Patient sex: M
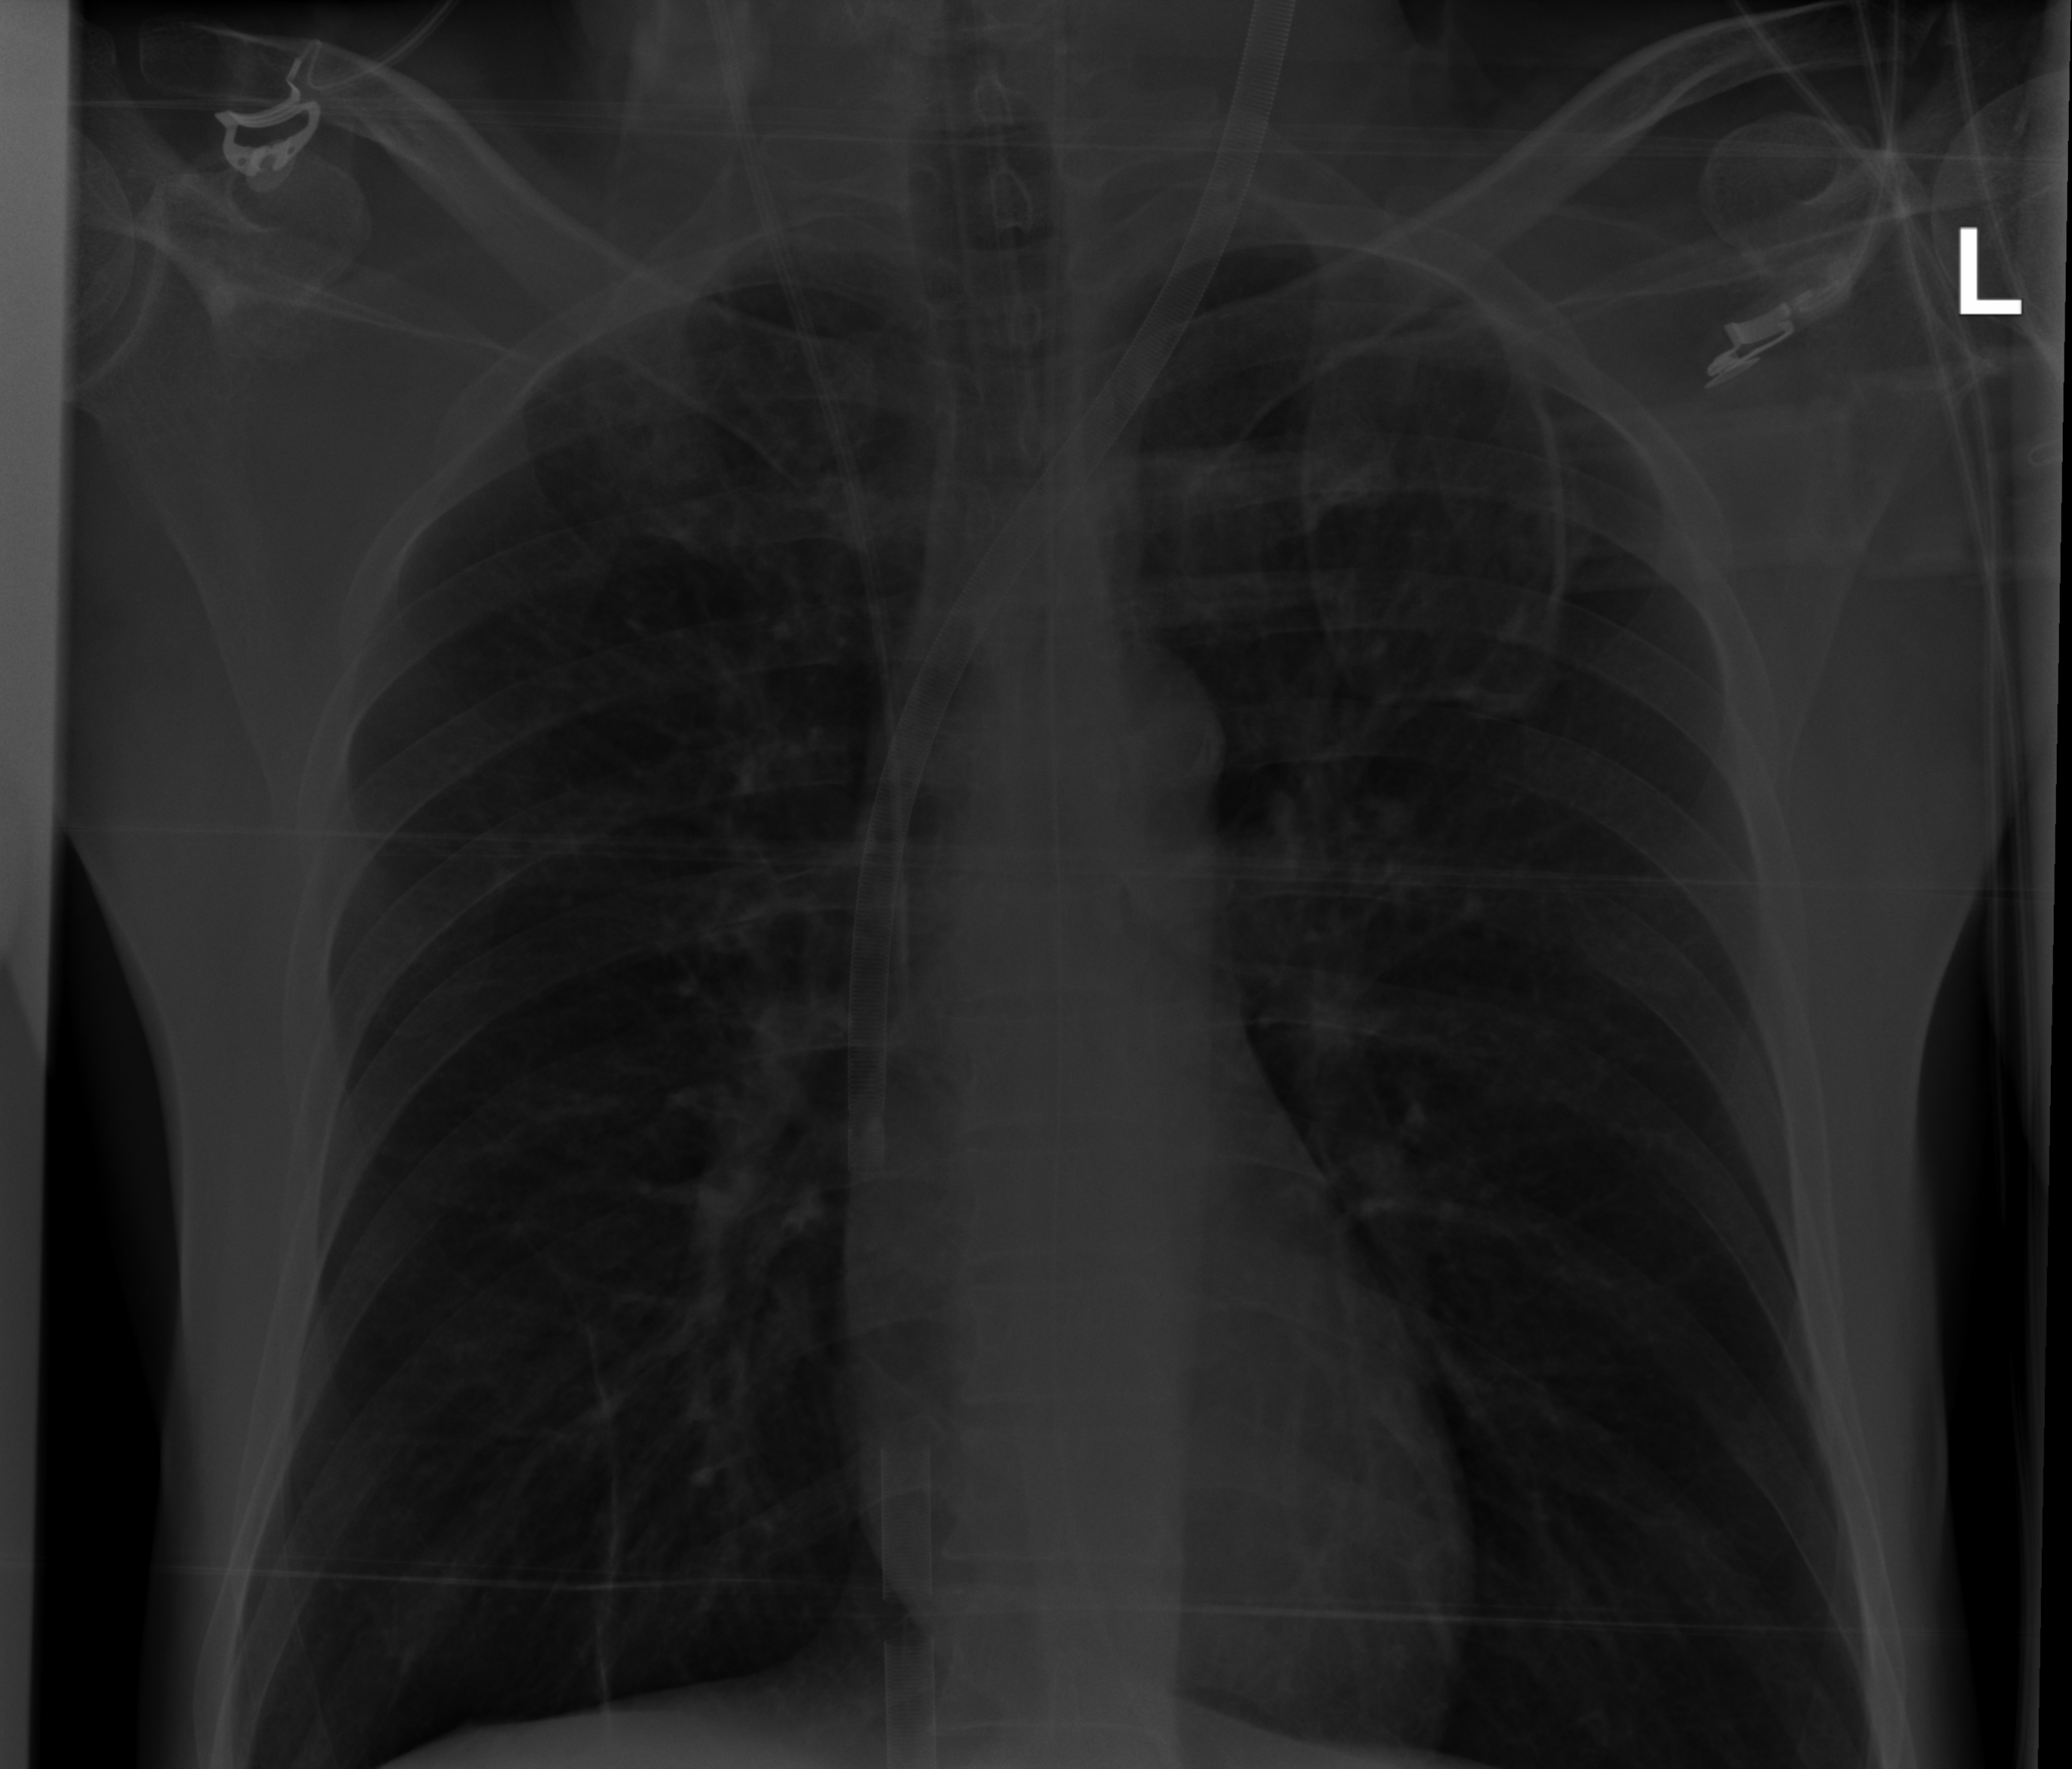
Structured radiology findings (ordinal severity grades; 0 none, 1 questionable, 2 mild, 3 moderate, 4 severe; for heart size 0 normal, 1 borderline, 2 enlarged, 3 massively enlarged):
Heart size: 0
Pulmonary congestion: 0
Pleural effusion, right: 0
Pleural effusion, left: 0
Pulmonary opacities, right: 0
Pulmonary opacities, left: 0
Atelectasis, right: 2
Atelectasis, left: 0